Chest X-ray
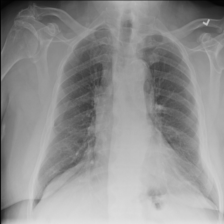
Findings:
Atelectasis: negative
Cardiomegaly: negative
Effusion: negative
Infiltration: negative
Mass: negative
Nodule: negative
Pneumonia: negative
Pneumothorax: negative
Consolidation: negative
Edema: negative
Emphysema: negative
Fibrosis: negative
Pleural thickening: negative
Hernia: negative